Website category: university
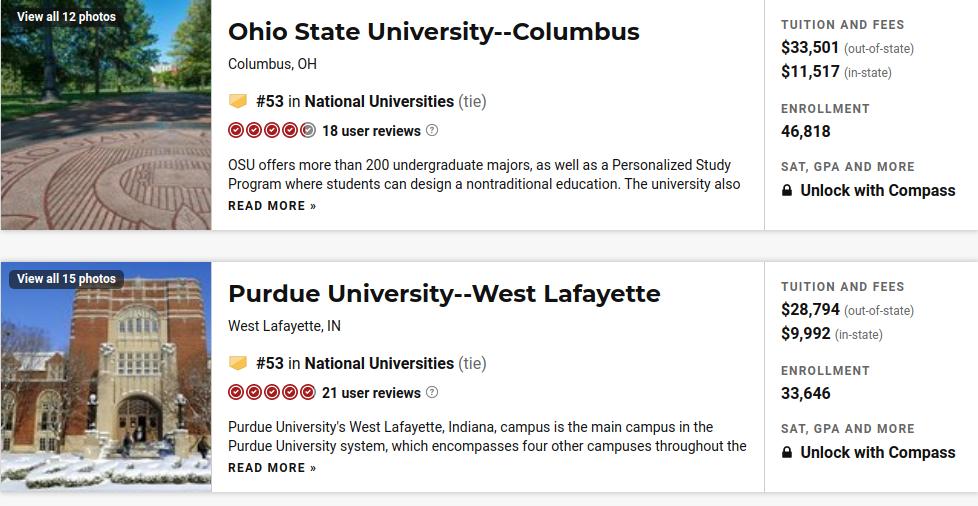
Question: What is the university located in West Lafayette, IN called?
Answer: Purdue University--West Lafayette

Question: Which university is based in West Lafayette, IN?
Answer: Purdue University--West Lafayette

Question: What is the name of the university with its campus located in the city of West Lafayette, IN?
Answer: Purdue University--West Lafayette